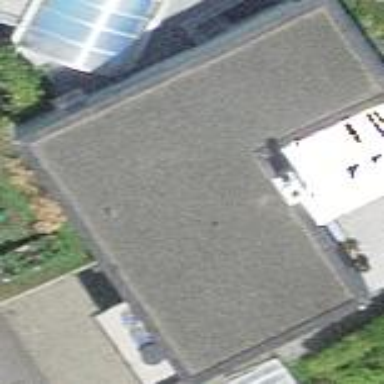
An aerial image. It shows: Building with flat roof.